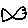
Label: fish